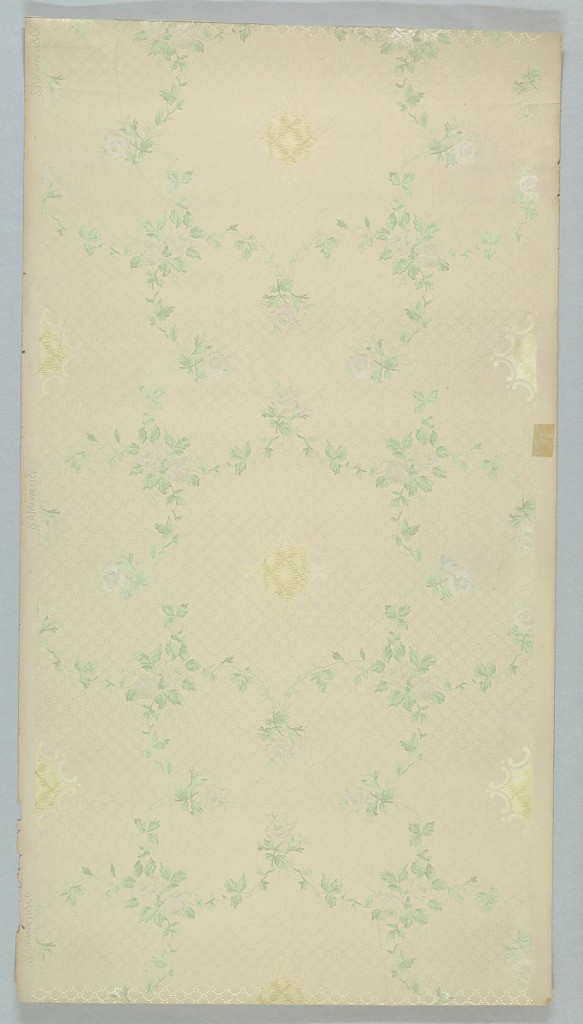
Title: Ceiling paper
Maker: Maxwell & Co., S.A., Chicago, Illinois, USA
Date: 1905–1915
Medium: Machine-printed paper, liquid mica
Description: Small round yellow motif having quilted or tufted effect surrounded by circle of vining foliage. Printed on background patterned with very small grid or tufting.